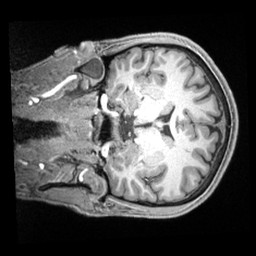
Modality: T1w
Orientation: coronal
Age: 24
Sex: male
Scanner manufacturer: siemens
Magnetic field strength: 3 T
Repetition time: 2.4 s
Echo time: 0.00226 s